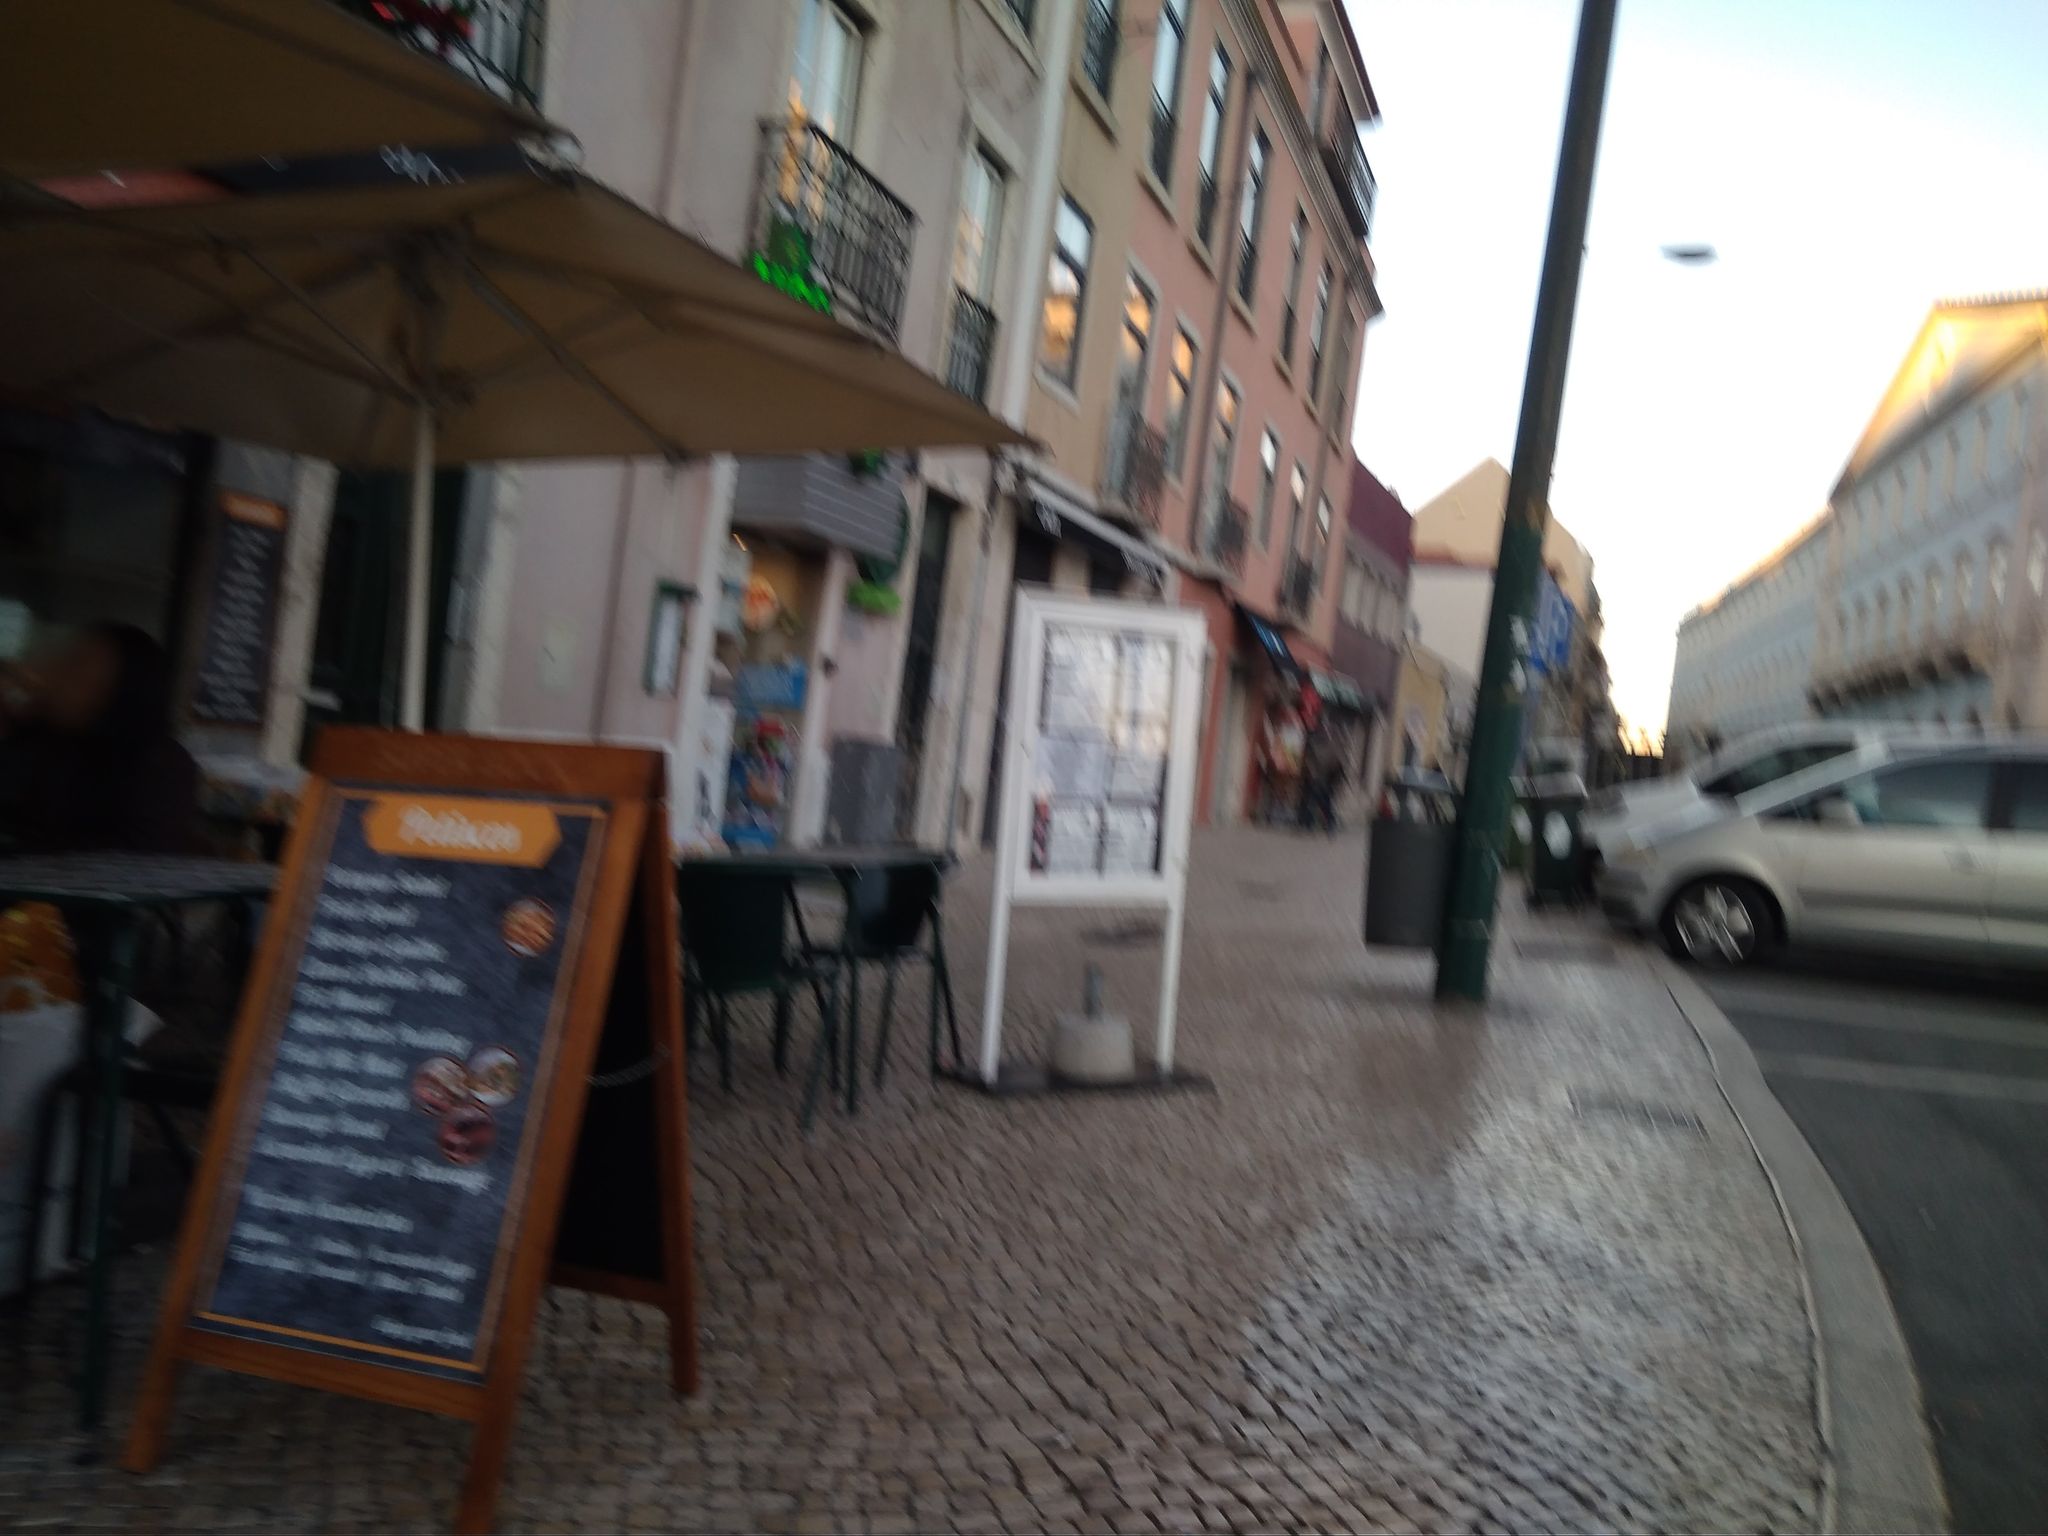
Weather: clear
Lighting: day
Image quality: slightly poor
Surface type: walking surface
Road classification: tertiary_link, residential
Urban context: urban centre
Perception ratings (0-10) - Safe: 2.84, Lively: 5.77, Beautiful: 4.7, Boring: 2.7, Depressing: 1.86, Wealthy: 8.27